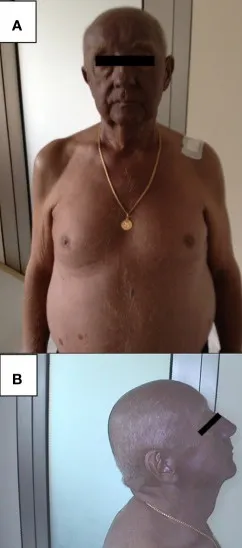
(A) Dark skin pigmentation.
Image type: medical_photograph (skin_photograph)